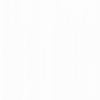
Label: dusty